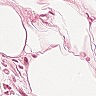
Metastatic tissue present: no